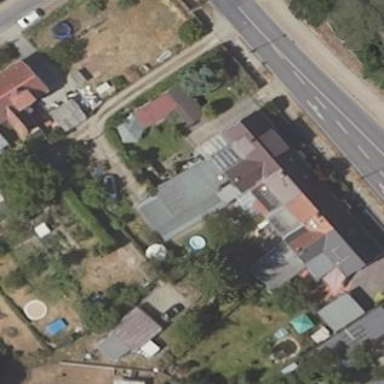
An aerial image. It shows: Shed.